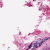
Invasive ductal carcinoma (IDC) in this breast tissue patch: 0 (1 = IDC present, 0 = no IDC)